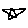
Label: star